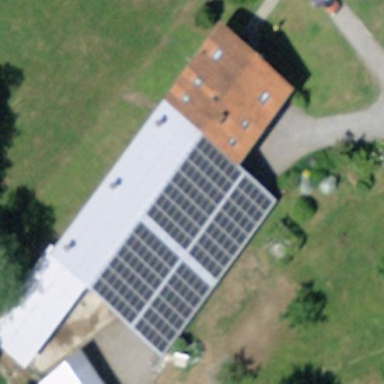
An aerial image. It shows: Solar power generator with 49 photovoltaic solar panels.